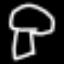
Label: mushroom